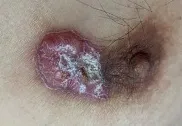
(B, C) The dermoscopic findings included a bright red background, apparent central keratosis with erosion and blood scabs, and tortuous dilation of peripheral dendritic vessels at the edge (x20).
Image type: medical_photograph (skin_photograph)